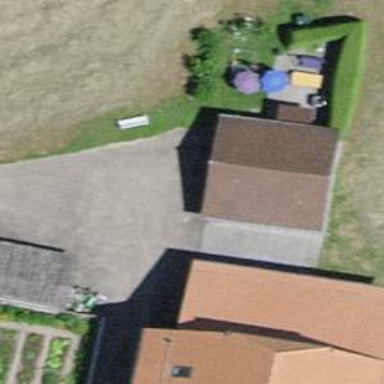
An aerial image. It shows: Garage.